A scalogram of one vibration snapshot from a rotating bearing is shown, computed with a continuous wavelet transform. Classify the bearing condition as one of: normal, inner_race, outer_race, ball.
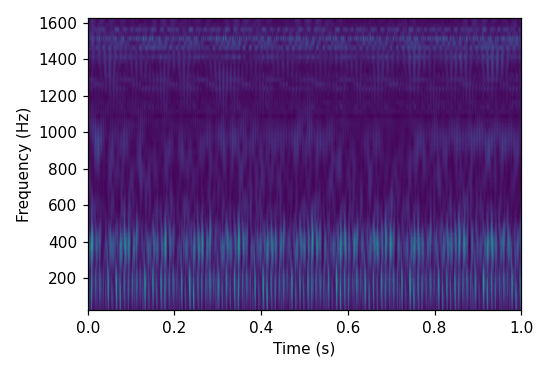
Answer: outer_race